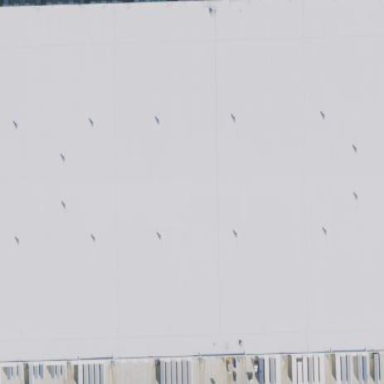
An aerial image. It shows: Warehouse building.